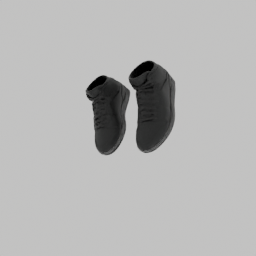
Label: people